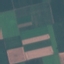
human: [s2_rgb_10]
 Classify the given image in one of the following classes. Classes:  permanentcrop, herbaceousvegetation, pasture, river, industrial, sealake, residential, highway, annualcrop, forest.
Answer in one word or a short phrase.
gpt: AnnualCrop